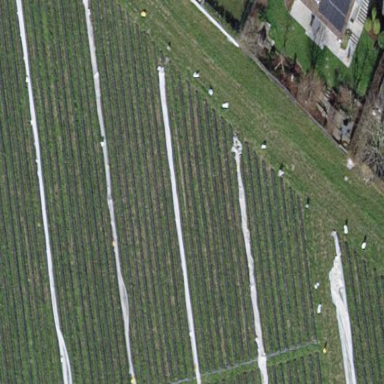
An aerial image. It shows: Orchard.